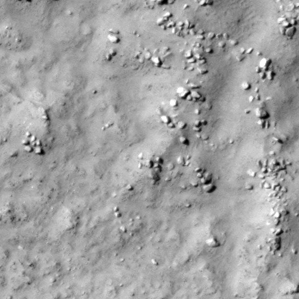
Label: non_frost